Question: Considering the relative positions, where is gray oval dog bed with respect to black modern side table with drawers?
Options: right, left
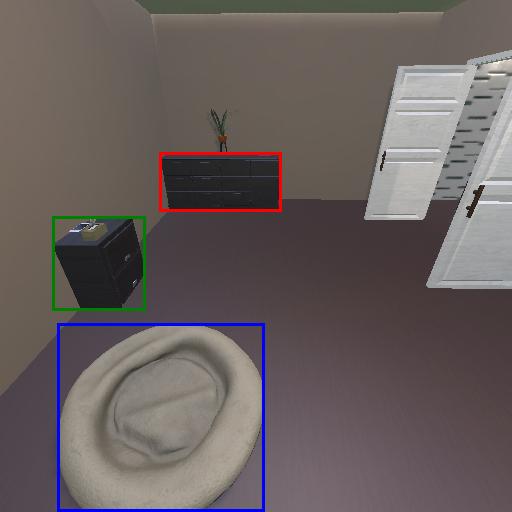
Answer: right